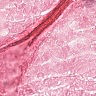
Metastatic tissue present: no